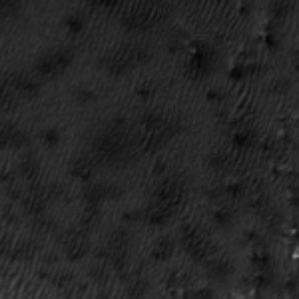
Label: frost